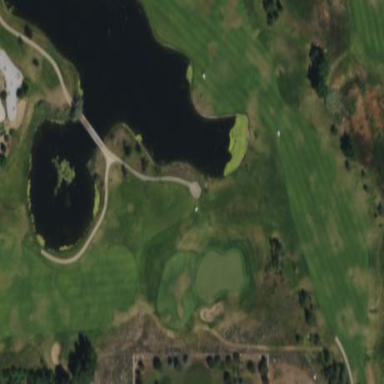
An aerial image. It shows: Rough grassy area used for golf.